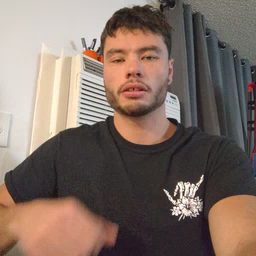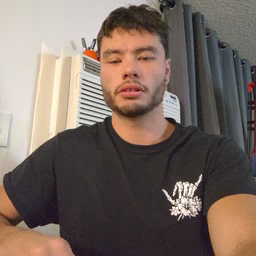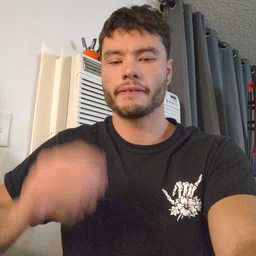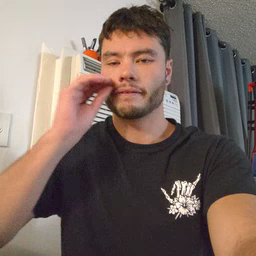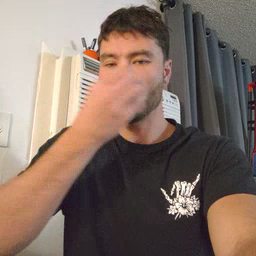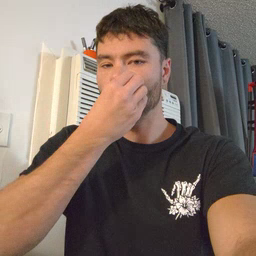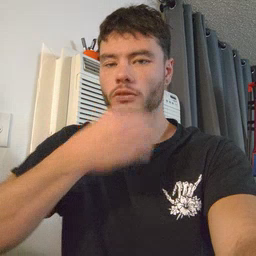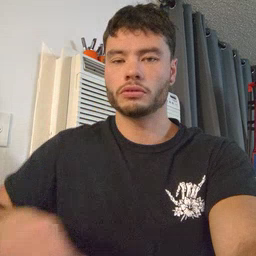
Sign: flower